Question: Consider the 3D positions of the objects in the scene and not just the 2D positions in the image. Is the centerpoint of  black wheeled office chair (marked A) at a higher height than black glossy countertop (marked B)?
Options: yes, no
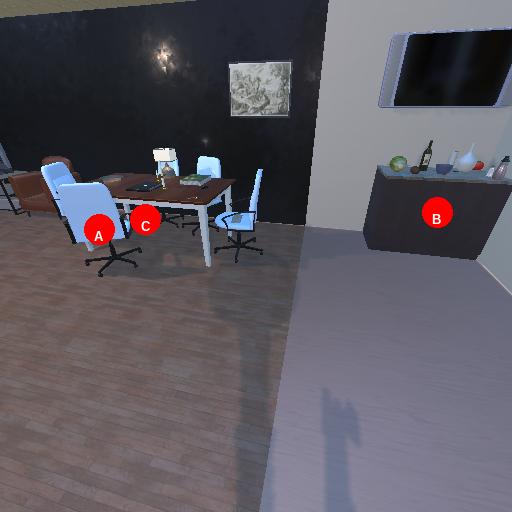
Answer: yes